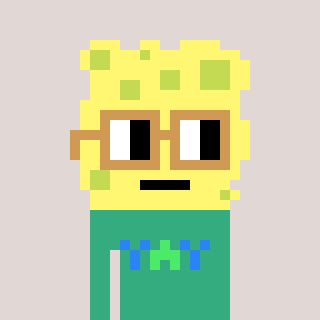
a pixel art character with square brown glasses, a sponge-shaped head and a teal-colored body on a warm background